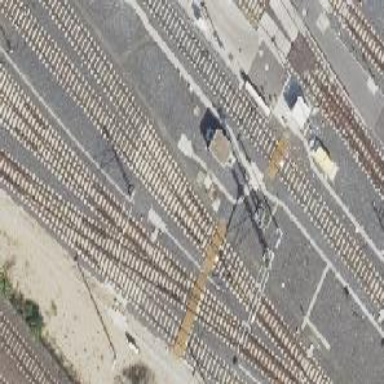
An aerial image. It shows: Railway switch.